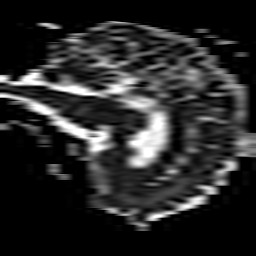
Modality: ADC
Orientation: sagittal
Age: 63
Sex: female
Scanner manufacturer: philips
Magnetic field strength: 3 T
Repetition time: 4.616 s
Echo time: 0.07351 s